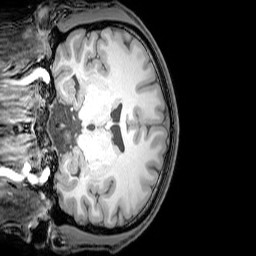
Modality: T1w
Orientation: coronal
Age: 22
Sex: male
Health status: healthy
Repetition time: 0.081 s
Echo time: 0.037 s